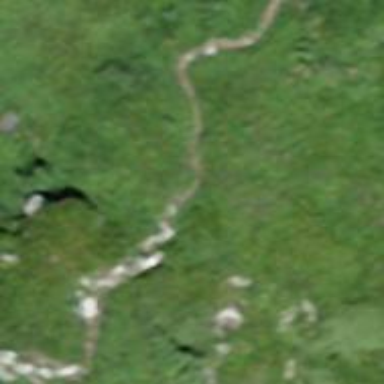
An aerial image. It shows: Ground path.